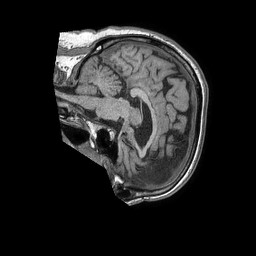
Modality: T1w
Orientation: sagittal
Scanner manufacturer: philips
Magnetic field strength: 1.5 T
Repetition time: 0.007638 s
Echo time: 0.003472 s